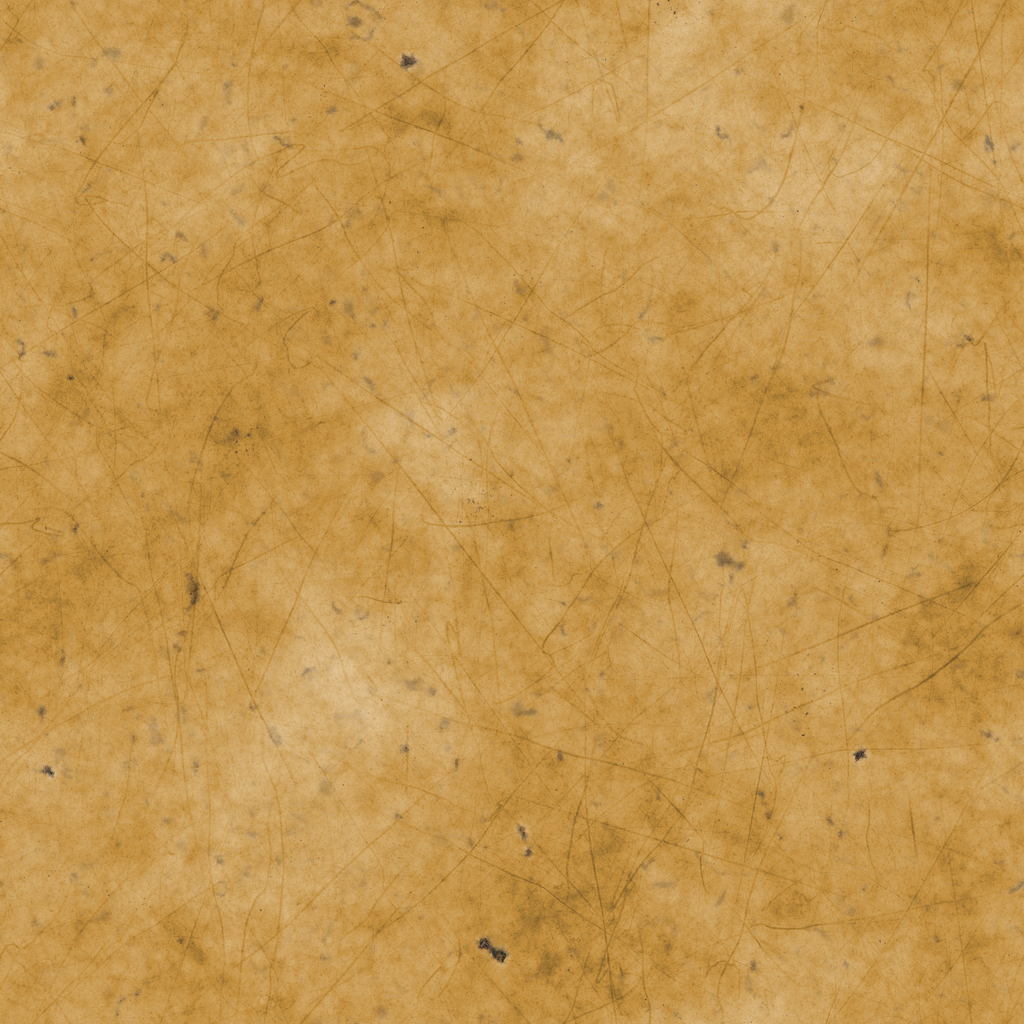
Texture map type: Color